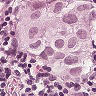
Metastatic tissue present: yes